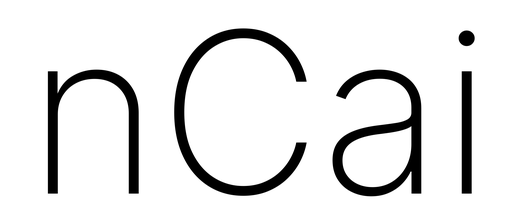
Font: Inter_ExtraLight